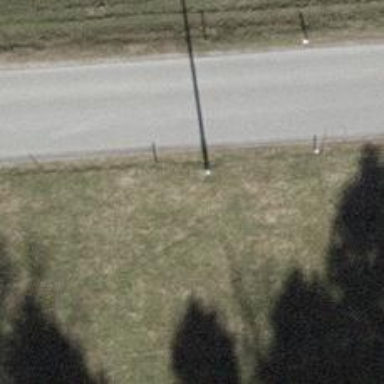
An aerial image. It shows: Power pole.